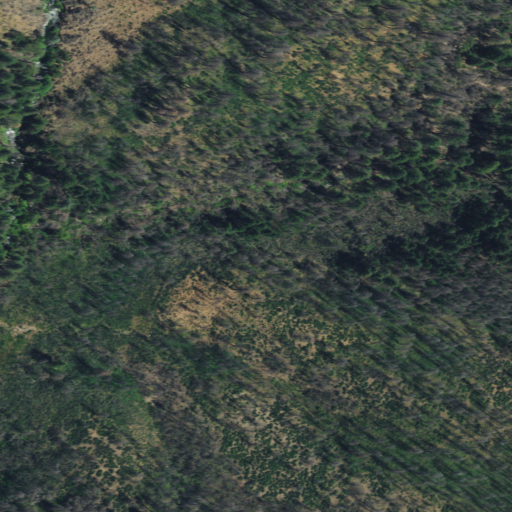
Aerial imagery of valley in California named Rattlesnake Gulch containing grassland and shrub